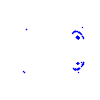
Particle: proton